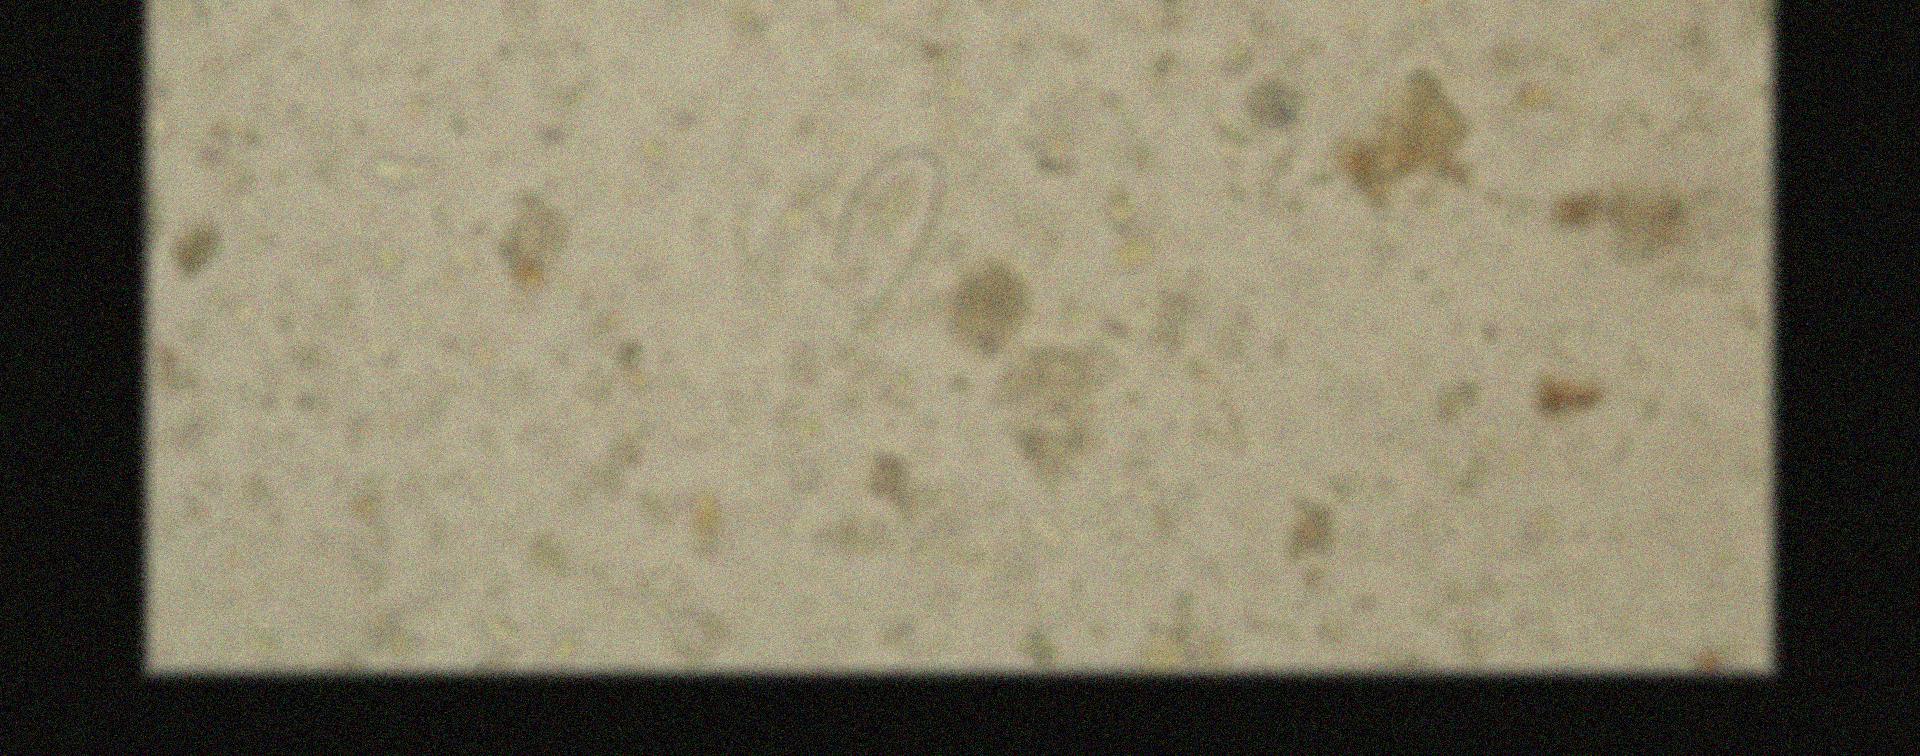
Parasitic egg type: Enterobius vermicularis